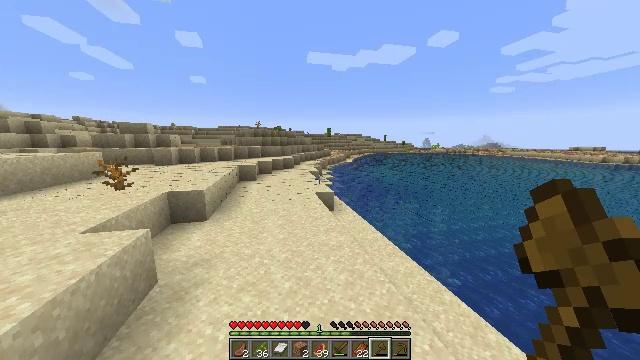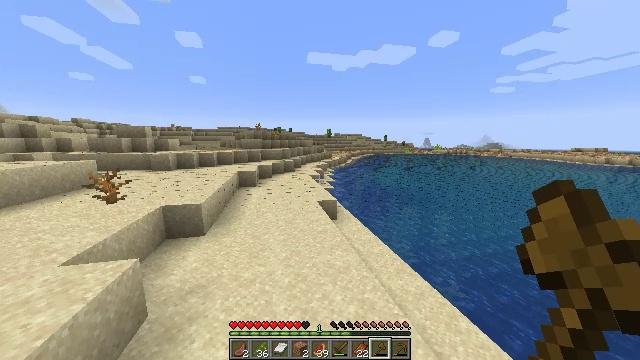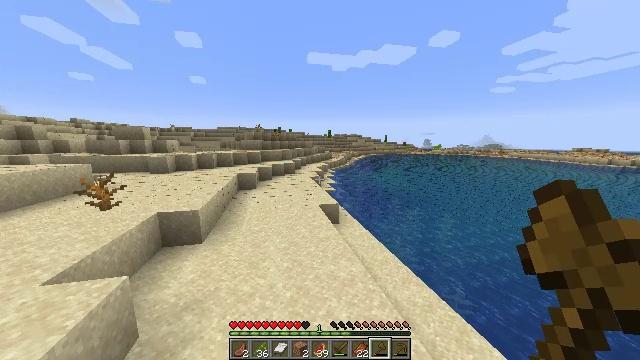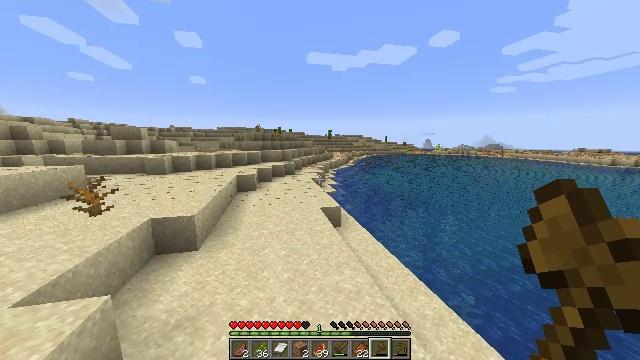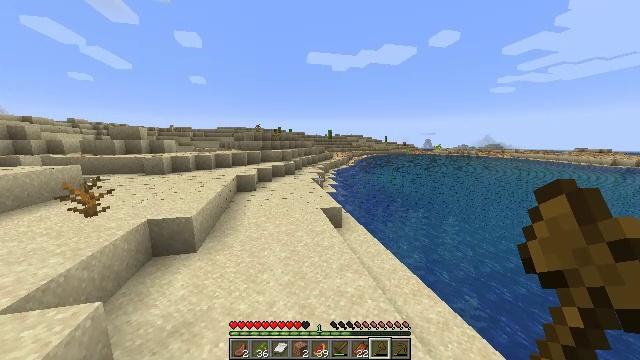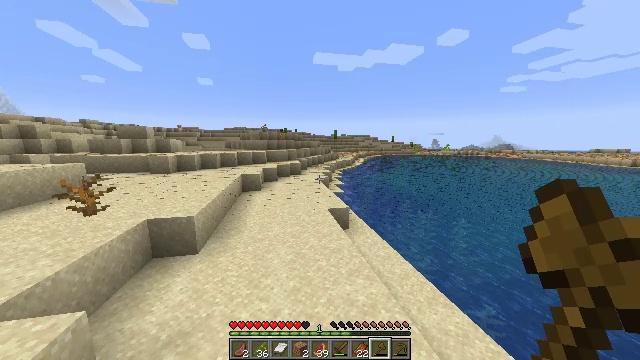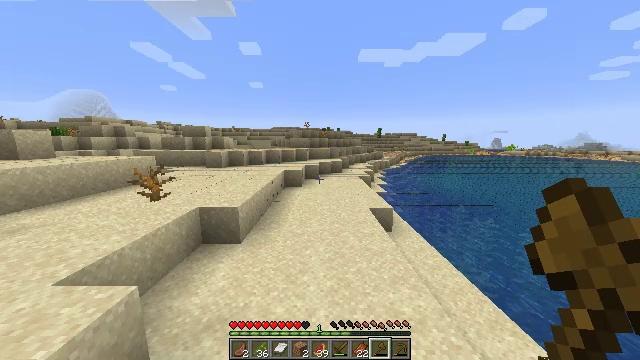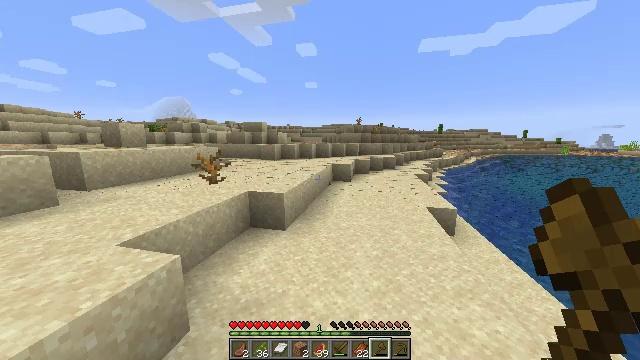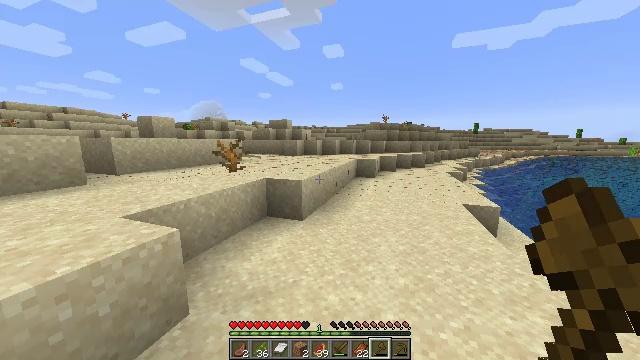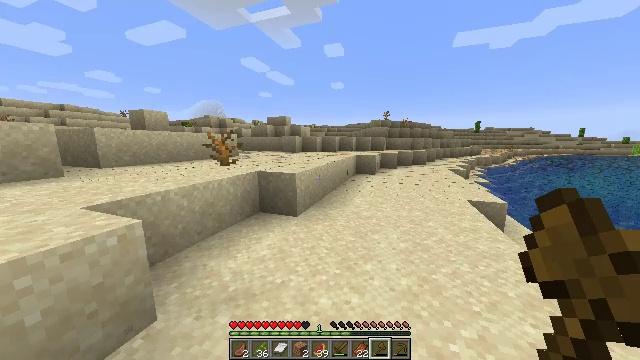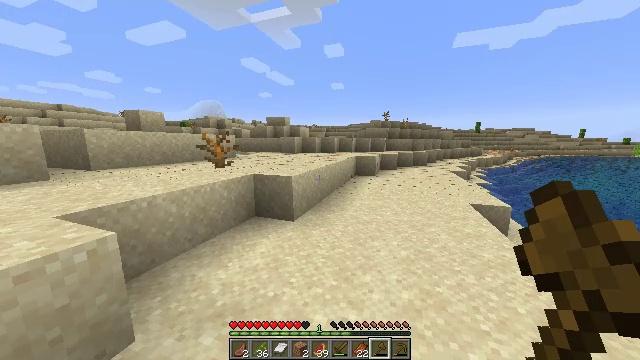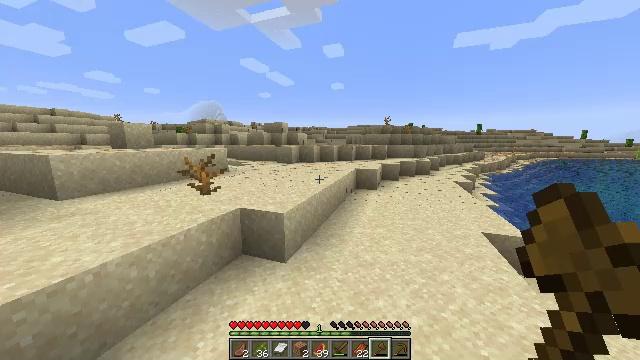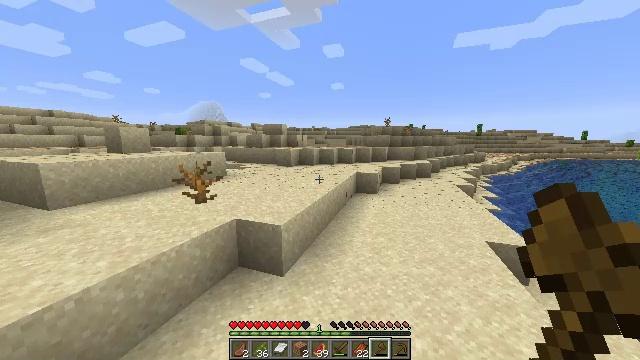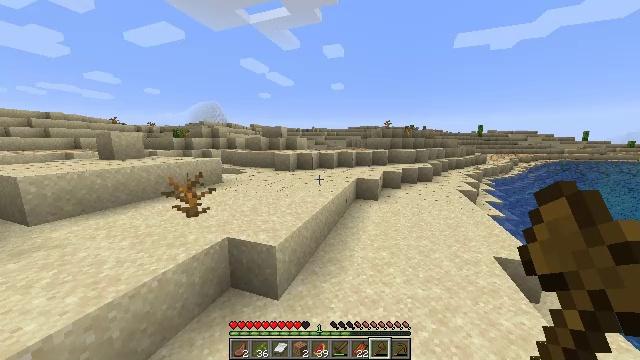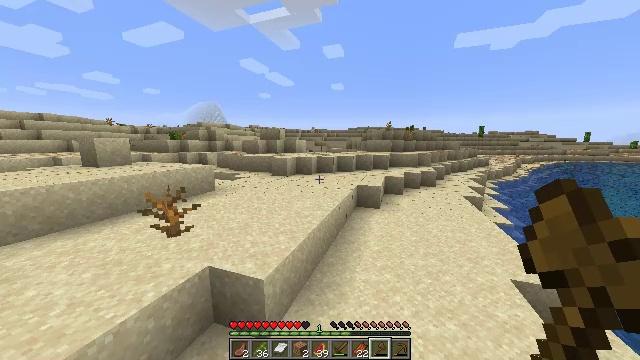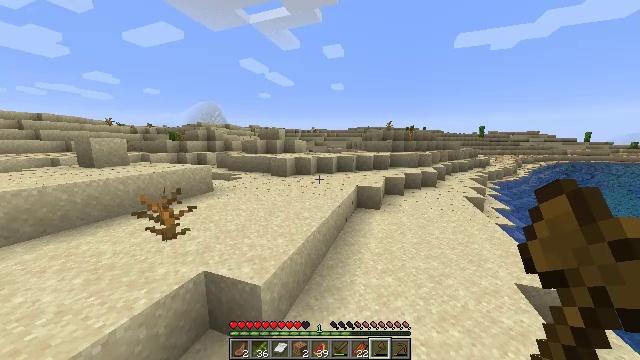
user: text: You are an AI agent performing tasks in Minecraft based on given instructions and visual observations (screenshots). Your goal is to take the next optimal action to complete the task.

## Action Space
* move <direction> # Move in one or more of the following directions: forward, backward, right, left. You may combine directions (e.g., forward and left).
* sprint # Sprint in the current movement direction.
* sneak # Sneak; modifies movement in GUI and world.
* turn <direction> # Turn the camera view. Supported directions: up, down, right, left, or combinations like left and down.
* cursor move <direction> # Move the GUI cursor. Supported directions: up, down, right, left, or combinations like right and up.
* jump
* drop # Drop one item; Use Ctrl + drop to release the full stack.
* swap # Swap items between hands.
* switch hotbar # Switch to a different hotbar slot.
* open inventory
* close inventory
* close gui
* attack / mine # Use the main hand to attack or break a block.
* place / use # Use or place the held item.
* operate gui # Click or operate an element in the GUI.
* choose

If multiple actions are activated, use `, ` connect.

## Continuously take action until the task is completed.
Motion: motion action
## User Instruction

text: Harvest the cactus plant.
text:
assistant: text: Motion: move forward, jump
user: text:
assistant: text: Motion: move forward, jump
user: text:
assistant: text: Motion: move forward, jump
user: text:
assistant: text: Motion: move forward, jump
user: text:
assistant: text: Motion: move forward, sprint, turn left, jump
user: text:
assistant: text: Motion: move forward, sprint, turn left, jump
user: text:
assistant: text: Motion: move forward, sprint, turn left, jump
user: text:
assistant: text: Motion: move forward, sprint, turn left, jump
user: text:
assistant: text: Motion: move forward, sprint, jump
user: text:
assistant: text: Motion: move forward, jump
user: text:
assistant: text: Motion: move forward, jump
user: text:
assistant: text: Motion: move forward, jump
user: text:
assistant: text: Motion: move forward, jump
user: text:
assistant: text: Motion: move forward, jump
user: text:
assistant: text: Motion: move forward, jump
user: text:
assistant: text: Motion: move forward, jump
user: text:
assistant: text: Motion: move forward, jump
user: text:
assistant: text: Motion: move forward, jump
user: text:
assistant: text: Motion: move forward, jump
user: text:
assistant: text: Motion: move forward, sprint, jump
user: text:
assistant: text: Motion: move forward, sprint, jump
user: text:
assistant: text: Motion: move forward, sprint, jump
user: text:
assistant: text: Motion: move forward, sprint, jump
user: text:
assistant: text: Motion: move forward, sprint, jump
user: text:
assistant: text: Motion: move forward, jump
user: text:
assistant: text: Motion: move forward, jump
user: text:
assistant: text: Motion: move forward, jump
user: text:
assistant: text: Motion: move forward, jump
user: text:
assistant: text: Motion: move forward, sprint, jump
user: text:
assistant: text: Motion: move forward, sprint, jump